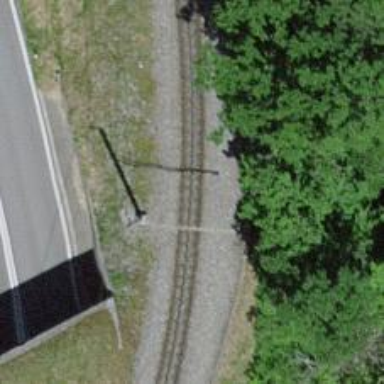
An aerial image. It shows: Narrow-gauge railway track with electrified contact line. The railway has one track.